Question: I am trying to create a BufferedImage from some image data which is a byte array. The image is RGB format with 3 samples per pixel - R, G, and B and 32 bits per sample (for each sample, not all 3 samples).
Now I want to create a BufferedImage from this byte array. This is what I have done:
'''
ColorModel cm = new ComponentColorModel(ColorSpace.getInstance(ColorSpace.CS_sRGB), new int[] {32, 32, 32}, false, false, Transparency.OPAQUE, DataBuffer.TYPE_INT);
Object tempArray = ArrayUtils.toNBits(bitsPerSample, pixels, samplesPerPixel*imageWidth, endian == IOUtils.BIG_ENDIAN);
WritableRaster raster = cm.createCompatibleWritableRaster(imageWidth, imageHeight);
raster.setDataElements(0, 0, imageWidth, imageHeight, tempArray);
BufferedImage bi = new BufferedImage(cm, raster, false, null);
'''
The above code works with 24 bits per sample RGB image but not 32 bits per sample. The generated image is garbage which is shown on the right of the image. It is supposed to be like the left side of the image.
Note: the only image reader on my machine which can read this image is ImageMagick. All the others show similar results as the garbage one to the right of the following image.
The ArrayUtils.toNBits() just translates the byte array to int array with correct endianess. I'm sure this one is correct as I have cross checked with other methods to generate the same int array.
> Instances of ComponentColorModel created with transfer types
DataBuffer.TYPE_BYTE, DataBuffer.TYPE_USHORT, and DataBuffer.TYPE_INT
have pixel sample values which are treated as unsigned integral
values.
The above quote is from Java document for ComponentColorModel. This means the 32 bit sample does get treated as unsigned integer value. Then the problem could be somewhere else.
Has any body met similar problem and got a workaround or I may have done some thing wrong here?
: The "real" problem lies in the fact when 32 bit sample is used, the algorithm for the ComponentColorModel will shift 1 to the left 0 times (1<<0) since shift on int is always within 0~31 inclusive. This is not the expected value. To solve this problem (actually shift left 32 times), the only thing needs to be done is change 1 from int to long type as 1L as shown in the fix below.
: from the answer by HaraldK and the comments, we have finally agreed that the problem is coming from Java's ComponentColorModel which is not handling 32 bit sample correctly. The proposed fix by HaraldK works for my case too. The following is my version:
'''
import java.awt.Transparency;
import java.awt.color.ColorSpace;
import java.awt.image.ComponentColorModel;
import java.awt.image.DataBuffer;
public class Int32ComponentColorModel extends ComponentColorModel {
//
public Int32ComponentColorModel(ColorSpace cs, boolean alpha) {
super(cs, alpha, false, alpha ? Transparency.TRANSLUCENT : Transparency.OPAQUE, DataBuffer.TYPE_INT);
}
@Override
public float[] getNormalizedComponents(Object pixel, float[] normComponents, int normOffset) {
int numComponents = getNumComponents();
if (normComponents == null || normComponents.length < numComponents + normOffset) {
normComponents = new float[numComponents + normOffset];
}
switch (transferType) {
case DataBuffer.TYPE_INT:
int[] ipixel = (int[]) pixel;
for (int c = 0, nc = normOffset; c < numComponents; c++, nc++) {
normComponents[nc] = ipixel[c] / ((float) ((1L << getComponentSize(c)) - 1));
}
break;
default: // I don't think we can ever come this far. Just in case!!!
throw new UnsupportedOperationException("This method has not been implemented for transferType " + transferType);
}
return normComponents;
}
}
'''

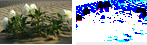
Answer: Update:
This seems to be a known bug: <URL> years ago, against Java 5.
The upside, Java is now partly open-sourced. We can now propose a patch, and with some luck it will be evaluated for Java 9 or so... :-P
The bug proposes the following workaround:
> Subclass ComponentColorModel and override getNormalizedComponents() to properly handle 32 bit per sample TYPE_INT data by dividing the incoming pixel value by 'Math.pow(2, 32) - 1' when dealing with this data, rather than using the erroneous bit shift. (Using a floating point value is ok, since getNormalizedComponents() converts everything to floating point anyway).
My fix is a little different, but the basic idea is the same (feel free to optimize as you see fit :-)):
'''
private static class TypeIntComponentColorModel extends ComponentColorModel {
public TypeIntComponentColorModel(final ColorSpace cs, final boolean alpha) {
super(cs, alpha, false, alpha ? TRANSLUCENT : OPAQUE, DataBuffer.TYPE_INT);
}
@Override
public float[] getNormalizedComponents(Object pixel, float[] normComponents, int normOffset) {
int numComponents = getNumComponents();
if (normComponents == null) {
normComponents = new float[numComponents + normOffset];
}
switch (transferType) {
case DataBuffer.TYPE_INT:
int[] ipixel = (int[]) pixel;
for (int c = 0, nc = normOffset; c < numComponents; c++, nc++) {
normComponents[nc] = ((float) (ipixel[c] & 0xffffffffl)) / ((float) ((1l << getComponentSize(c)) - 1));
}
break;
default:
throw new UnsupportedOperationException("This method has not been implemented for transferType " + transferType);
}
return normComponents;
}
}
'''
---
Consider the below code. If run as is, for me it displays a mostly black image, with the upper right quarter white overlayed with a black circle. If I change the datatype to 'TYPE_USHORT' (uncomment the 'transferType' line), it displays half/half white and a linear gradient from black to white, with an orange circle in the middle (as it should).
Using 'ColorConvertOp' to convert to a standard type seems to make no difference.
'''
public class Int32Image {
public static void main(String[] args) {
// Define dimensions and layout of the image
int w = 300;
int h = 200;
int transferType = DataBuffer.TYPE_INT;
// int transferType = DataBuffer.TYPE_USHORT;
ColorModel colorModel = new ComponentColorModel(ColorSpace.getInstance(ColorSpace.CS_sRGB), false, false, Transparency.OPAQUE, transferType);
WritableRaster raster = colorModel.createCompatibleWritableRaster(w, h);
BufferedImage image = new BufferedImage(colorModel, raster, false, null);
// Start with linear gradient
if (raster.getTransferType() == DataBuffer.TYPE_INT) {
DataBufferInt buffer = (DataBufferInt) raster.getDataBuffer();
int[] data = buffer.getData();
for (int y = 0; y < h; y++) {
int value = (int) (y * 0xffffffffL / h);
for (int x = 0; x < w; x++) {
int offset = y * w * 3 + x * 3;
data[offset] = value;
data[offset + 1] = value;
data[offset + 2] = value;
}
}
}
else if (raster.getTransferType() == DataBuffer.TYPE_USHORT) {
DataBufferUShort buffer = (DataBufferUShort) raster.getDataBuffer();
short[] data = buffer.getData();
for (int y = 0; y < h; y++) {
short value = (short) (y * 0xffffL / h);
for (int x = 0; x < w; x++) {
int offset = y * w * 3 + x * 3;
data[offset] = value;
data[offset + 1] = value;
data[offset + 2] = value;
}
}
}
// Paint something (in color)
Graphics2D g = image.createGraphics();
g.setColor(Color.WHITE);
g.fillRect(0, 0, w / 2, h);
g.setColor(Color.ORANGE);
g.fillOval(100, 50, w - 200, h - 100);
g.dispose();
System.out.println("image = " + image);
// image = new ColorConvertOp(null).filter(image, new BufferedImage(image.getWidth(), image.getHeight(), BufferedImage.TYPE_INT_ARGB));
JFrame frame = new JFrame();
frame.add(new JLabel(new ImageIcon(image)));
frame.pack();
frame.setLocationRelativeTo(null);
frame.setVisible(true);
}
}
'''
To me, this seems to suggest that there's something wrong with the 'ColorModel' using transferType 'TYPE_INT'. But I'd be happy to be wrong. ;-)
Another thing you could try, is to scale the values down to 16 bit, use a 'TYPE_USHORT' raster and color model, and see if that makes a difference. I bet it will, but I'm too lazy to try. ;-)